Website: bh-photo
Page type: customer-info-address
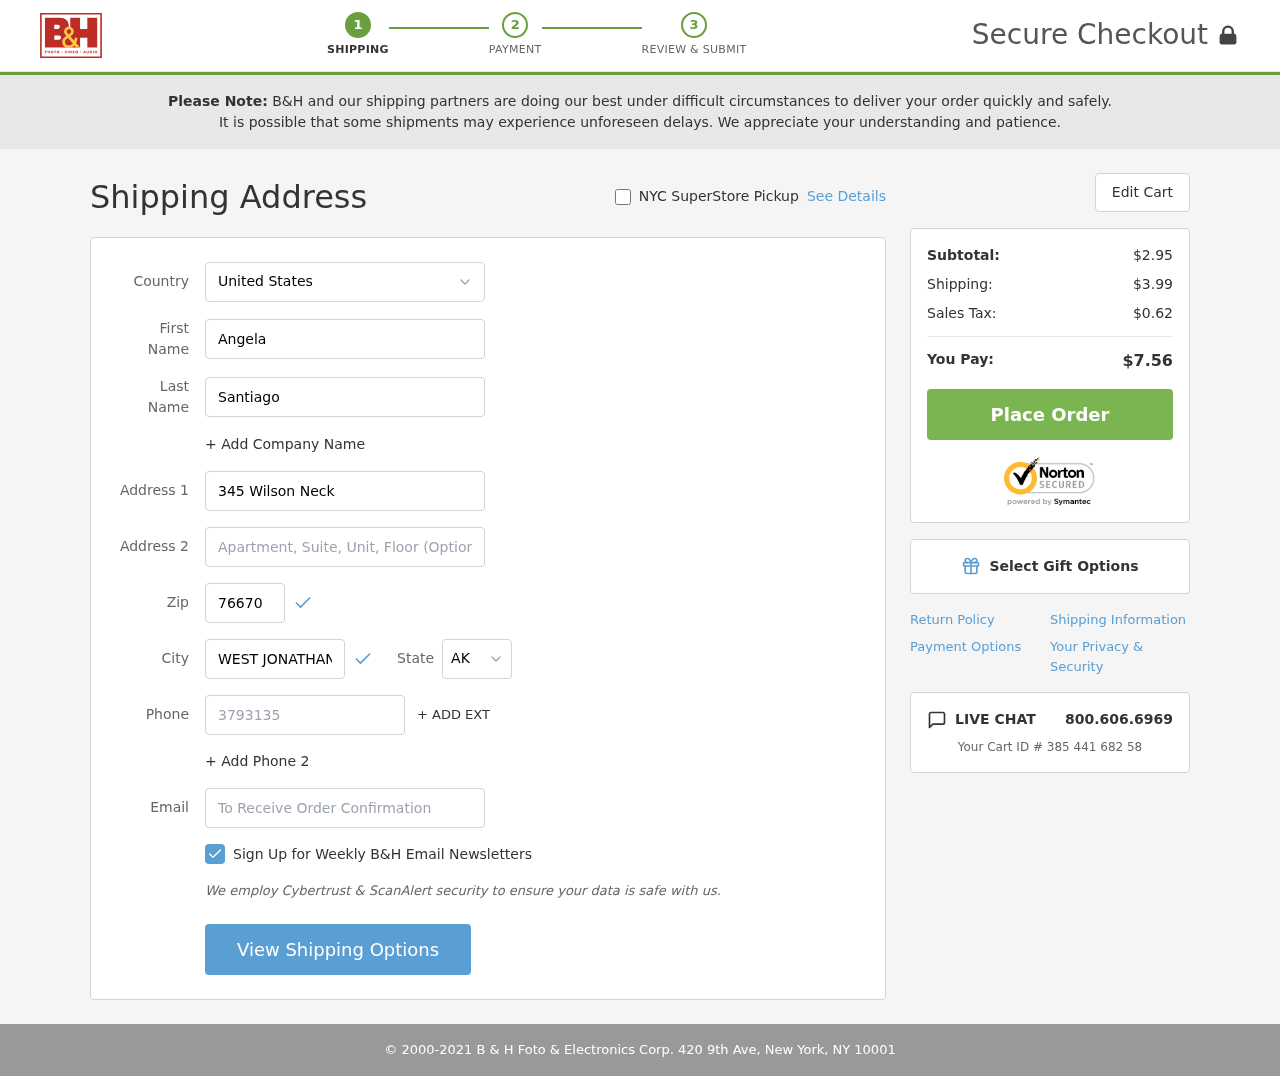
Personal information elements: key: PII_CITY
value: West Jonathanhaven
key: PII_COUNTRY
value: United States
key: PII_EMAIL
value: angela.santiago@gmail.com
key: PII_FIRSTNAME
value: Angela
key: PII_LASTNAME
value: Santiago
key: PII_PHONE
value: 3793135403
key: PII_POSTCODE
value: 76670
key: PII_STATE_ABBR
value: AK
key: PII_STREET
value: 345 Wilson Neck
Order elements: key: ORDER_SUBTOTAL
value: $2.95
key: ORDER_SHIPPING_COST
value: $3.99
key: ORDER_TAX
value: $0.62
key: ORDER_TOTAL
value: $7.56
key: ORDER_ID
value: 385 441 682 58